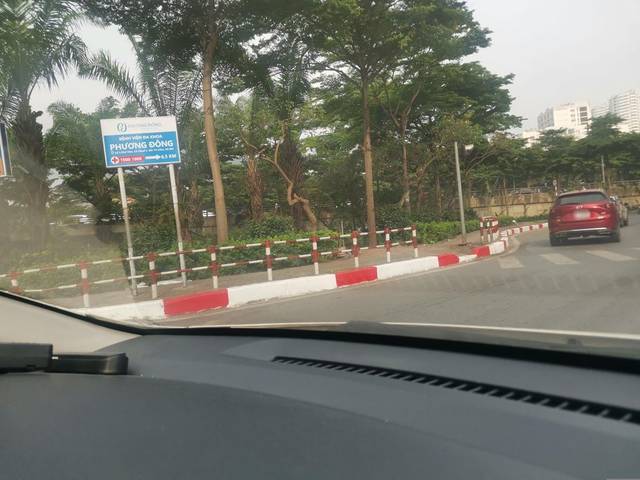
Region: Vietnam
Coordinates: 21.047, 105.806